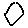
Label: hexagon